Interaction volume radius: 5 \u00c5
Interaction volume height: 50 \u00c5
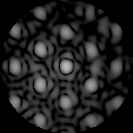
Disorder parameter: 0.2654